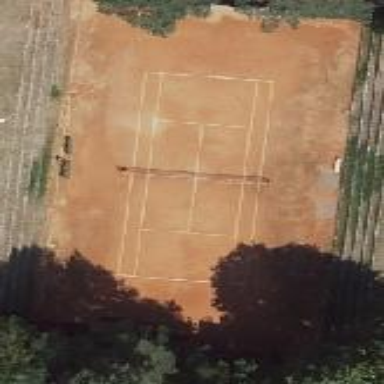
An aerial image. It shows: Tennis court in leisure pitch.